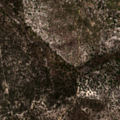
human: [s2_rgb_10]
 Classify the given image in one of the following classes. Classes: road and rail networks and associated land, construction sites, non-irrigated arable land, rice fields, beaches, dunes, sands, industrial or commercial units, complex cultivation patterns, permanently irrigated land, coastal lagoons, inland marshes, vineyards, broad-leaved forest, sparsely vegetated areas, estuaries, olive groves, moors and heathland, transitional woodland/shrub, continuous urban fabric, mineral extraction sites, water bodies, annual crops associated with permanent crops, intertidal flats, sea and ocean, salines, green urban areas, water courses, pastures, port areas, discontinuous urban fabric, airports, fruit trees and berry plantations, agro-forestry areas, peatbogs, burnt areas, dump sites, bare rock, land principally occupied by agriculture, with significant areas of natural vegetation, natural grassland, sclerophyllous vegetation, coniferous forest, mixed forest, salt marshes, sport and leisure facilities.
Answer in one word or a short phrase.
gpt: continuous urban fabric